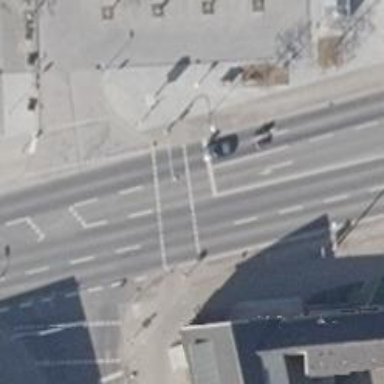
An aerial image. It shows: Road with traffic signals.